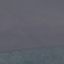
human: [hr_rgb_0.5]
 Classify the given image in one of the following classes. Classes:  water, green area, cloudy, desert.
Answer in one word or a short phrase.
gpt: water